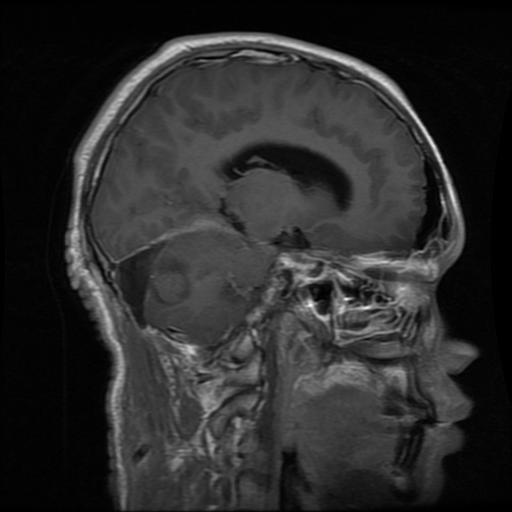
Label: glioma